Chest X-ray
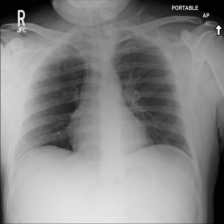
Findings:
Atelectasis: negative
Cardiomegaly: negative
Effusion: negative
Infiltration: negative
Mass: negative
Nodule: negative
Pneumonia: negative
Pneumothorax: negative
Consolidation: negative
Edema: negative
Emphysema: negative
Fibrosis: negative
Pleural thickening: negative
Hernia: negative